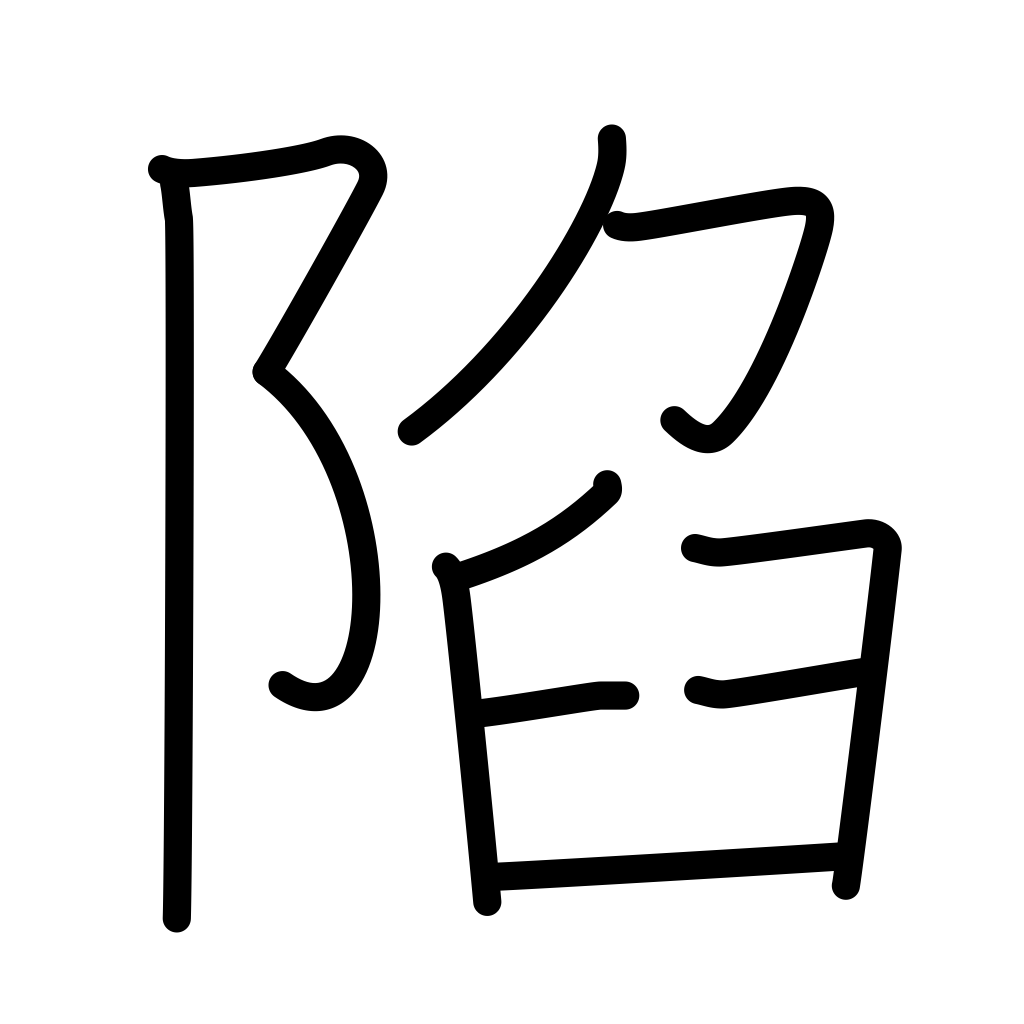
Meaning: fall into, cave in, slide into